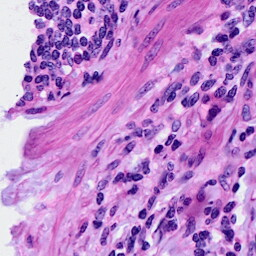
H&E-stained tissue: Cervix